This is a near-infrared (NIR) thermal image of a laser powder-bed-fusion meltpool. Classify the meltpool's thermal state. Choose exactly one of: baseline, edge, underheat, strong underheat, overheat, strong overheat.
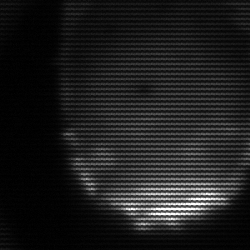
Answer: edge